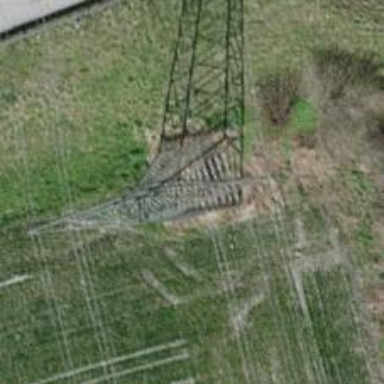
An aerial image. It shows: Power tower.